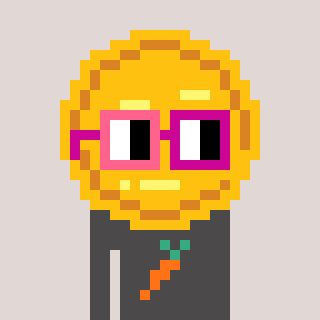
a pixel art character with square pink and red glasses, a medal-shaped head and a grayscale-colored body on a warm background